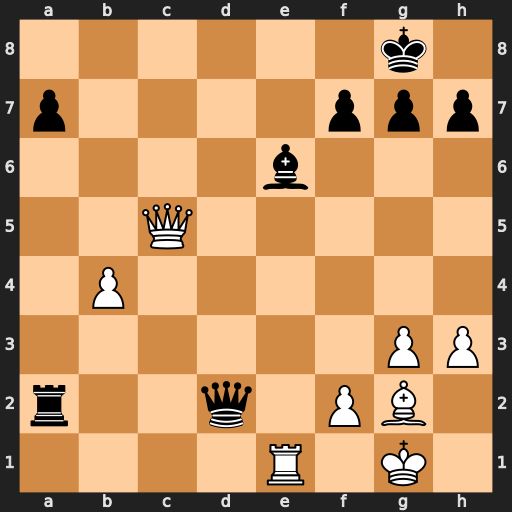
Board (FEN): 6k1/p4ppp/4b3/2Q5/1P6/6PP/r2q1PB1/4R1K1
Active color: w
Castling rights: -
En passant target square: -
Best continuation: Qc8+ Bxc8 Re8#